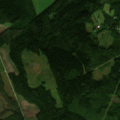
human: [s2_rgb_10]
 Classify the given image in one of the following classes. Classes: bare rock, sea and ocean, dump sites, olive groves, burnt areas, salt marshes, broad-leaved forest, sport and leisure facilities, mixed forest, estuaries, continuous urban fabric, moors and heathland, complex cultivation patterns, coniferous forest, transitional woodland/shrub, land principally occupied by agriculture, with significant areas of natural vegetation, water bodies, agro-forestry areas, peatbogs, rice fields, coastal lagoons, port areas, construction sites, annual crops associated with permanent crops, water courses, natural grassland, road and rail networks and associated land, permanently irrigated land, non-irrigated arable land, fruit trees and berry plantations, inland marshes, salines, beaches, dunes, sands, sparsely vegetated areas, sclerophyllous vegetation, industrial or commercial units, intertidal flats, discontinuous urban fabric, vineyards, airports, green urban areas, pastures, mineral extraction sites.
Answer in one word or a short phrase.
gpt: coniferous forest, mixed forest, transitional woodland/shrub